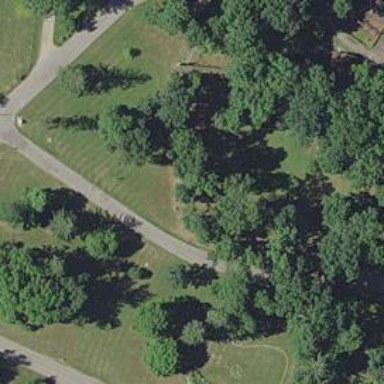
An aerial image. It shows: Disc golf tee area.